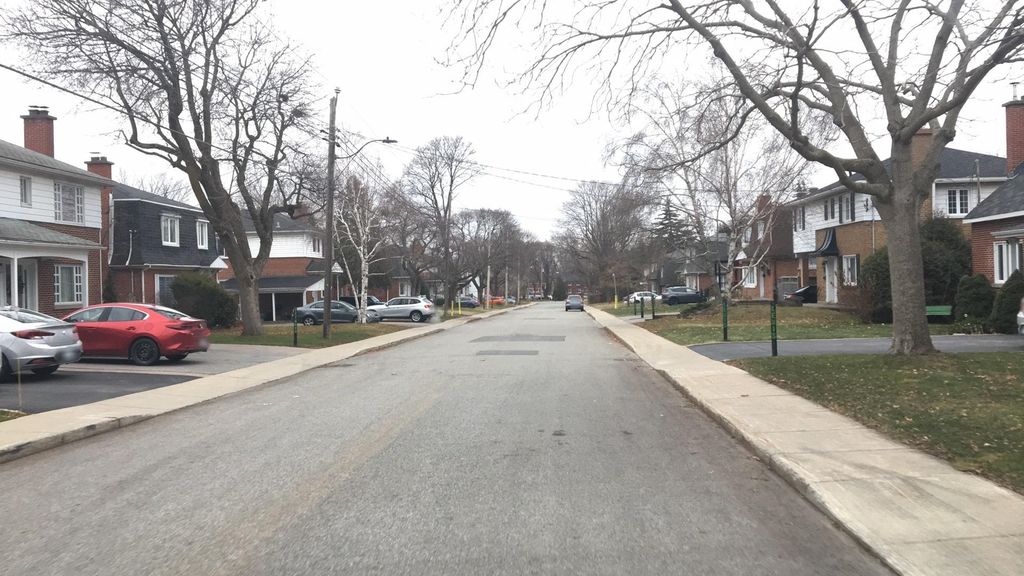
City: montreal